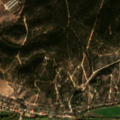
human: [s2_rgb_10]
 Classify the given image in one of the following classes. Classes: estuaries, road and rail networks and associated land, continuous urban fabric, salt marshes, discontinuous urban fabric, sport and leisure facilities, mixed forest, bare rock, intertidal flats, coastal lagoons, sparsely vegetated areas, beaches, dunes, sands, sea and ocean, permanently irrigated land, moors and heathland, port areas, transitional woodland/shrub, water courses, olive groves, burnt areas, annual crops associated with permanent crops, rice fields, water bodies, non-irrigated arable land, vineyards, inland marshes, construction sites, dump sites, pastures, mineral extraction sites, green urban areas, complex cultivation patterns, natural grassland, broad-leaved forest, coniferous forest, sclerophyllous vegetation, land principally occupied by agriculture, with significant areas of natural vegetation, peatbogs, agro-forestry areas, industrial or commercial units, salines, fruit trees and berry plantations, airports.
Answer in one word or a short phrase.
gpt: discontinuous urban fabric, permanently irrigated land, broad-leaved forest, transitional woodland/shrub